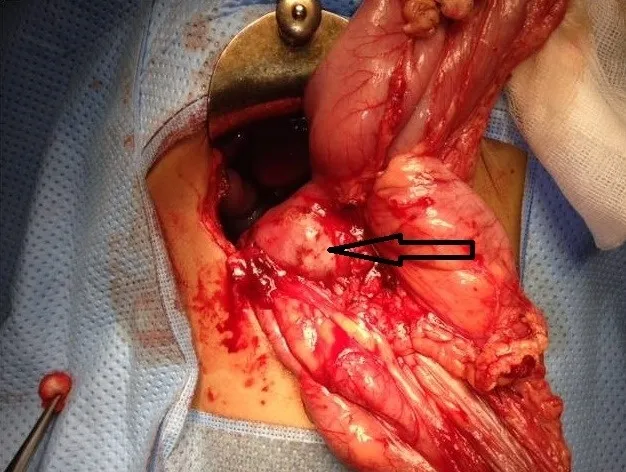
Whitish mass with cystic appearance of the head of the pancreas.
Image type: medical_photograph (other_medical_photograph)